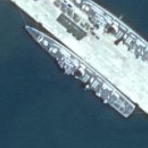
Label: cruiser